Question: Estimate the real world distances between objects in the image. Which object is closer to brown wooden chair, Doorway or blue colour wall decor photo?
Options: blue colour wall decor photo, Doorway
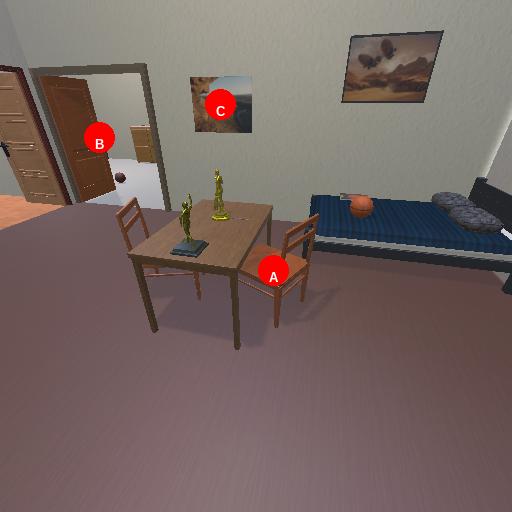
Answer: blue colour wall decor photo